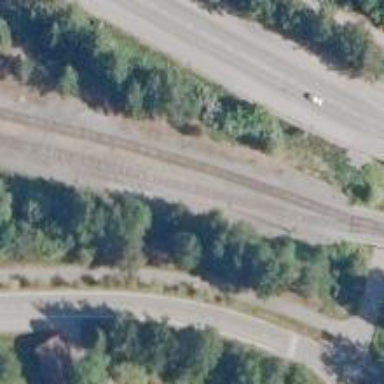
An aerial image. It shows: Wedge is used for the railway derail.